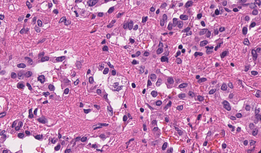
Tumor epithelial tissue: yes
Tumor-associated stroma tissue: yes
Normal tissue: no